Question: What is the result of this measurement?
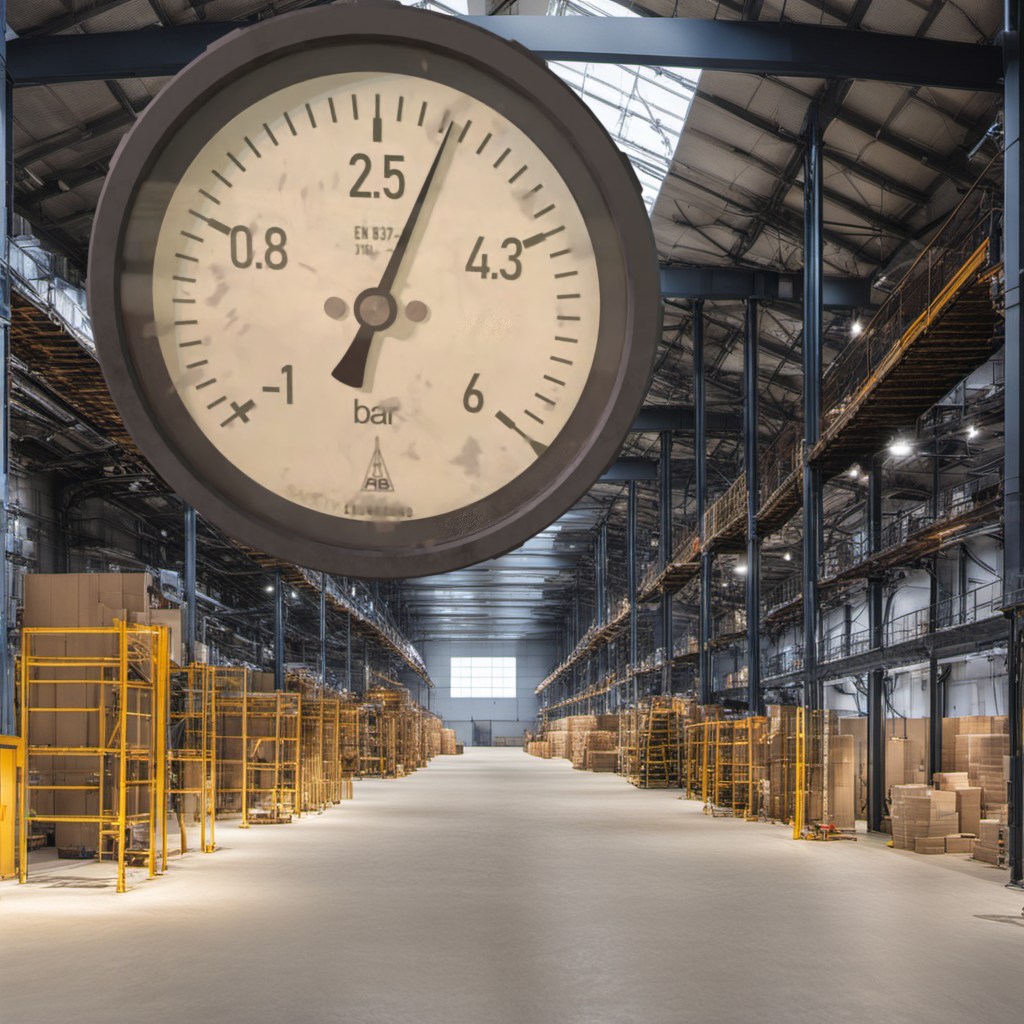
Answer: The result is 3.09
Question: What is the value range of this measurement?
Answer: The range is from -1 to 6
Question: What is the minimum and maximum value of this measurement?
Answer: The minimum value is -1 and the maximum value is 6